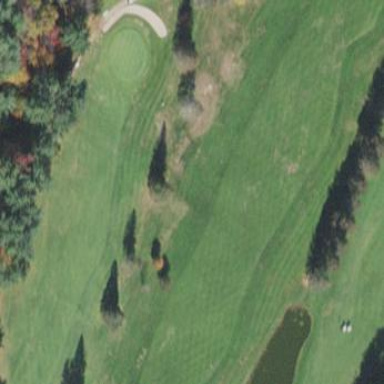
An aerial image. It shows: Grassy area designated as golf fairway.